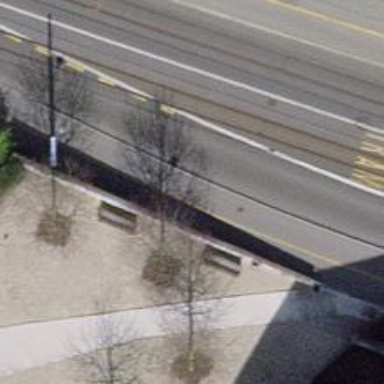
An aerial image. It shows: Asphalt cycleway with adjacent asphalt footway.